Here is a 2-D grayscale rendering of raw bearing vibration samples (signal-to-image). Determine the bearing's health state. Answer with exactly one of: normal, inner_race, outer_race, ball.
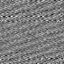
Answer: normal